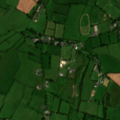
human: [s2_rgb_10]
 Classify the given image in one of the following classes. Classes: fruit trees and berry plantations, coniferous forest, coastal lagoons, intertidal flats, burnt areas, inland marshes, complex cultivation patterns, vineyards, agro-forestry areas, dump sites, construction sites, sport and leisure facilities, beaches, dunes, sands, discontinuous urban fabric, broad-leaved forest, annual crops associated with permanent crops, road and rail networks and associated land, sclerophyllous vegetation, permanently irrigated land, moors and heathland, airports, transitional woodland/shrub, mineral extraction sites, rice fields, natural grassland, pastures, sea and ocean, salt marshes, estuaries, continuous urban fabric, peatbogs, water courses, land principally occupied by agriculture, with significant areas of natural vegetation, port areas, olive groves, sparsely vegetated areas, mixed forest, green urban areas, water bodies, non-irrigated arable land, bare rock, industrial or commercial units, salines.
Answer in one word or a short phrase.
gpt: pastures